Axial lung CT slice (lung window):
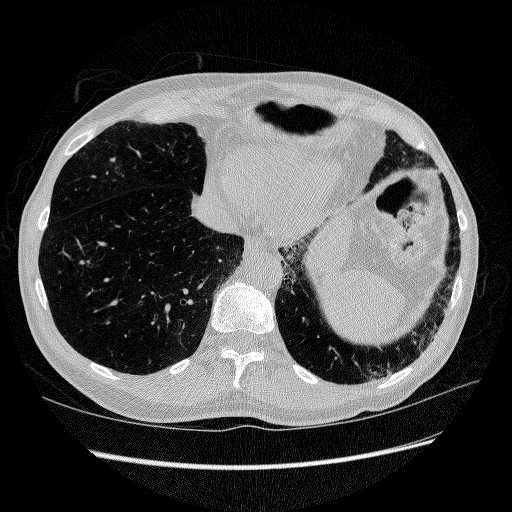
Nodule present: no